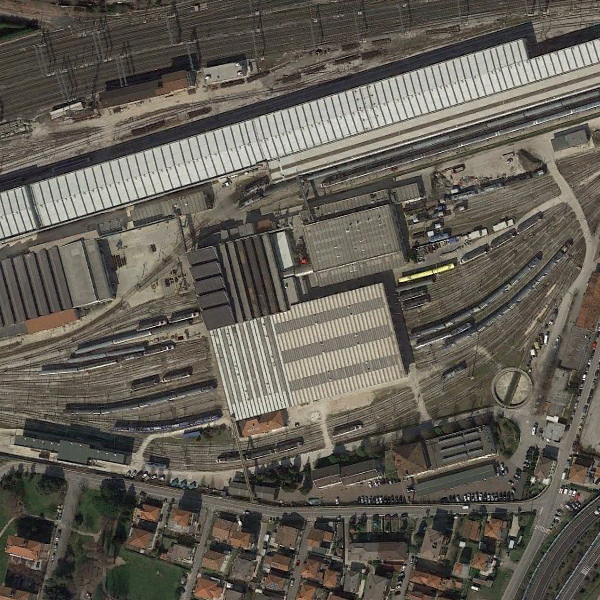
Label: RailwayStation